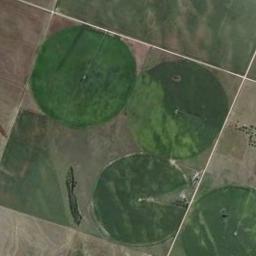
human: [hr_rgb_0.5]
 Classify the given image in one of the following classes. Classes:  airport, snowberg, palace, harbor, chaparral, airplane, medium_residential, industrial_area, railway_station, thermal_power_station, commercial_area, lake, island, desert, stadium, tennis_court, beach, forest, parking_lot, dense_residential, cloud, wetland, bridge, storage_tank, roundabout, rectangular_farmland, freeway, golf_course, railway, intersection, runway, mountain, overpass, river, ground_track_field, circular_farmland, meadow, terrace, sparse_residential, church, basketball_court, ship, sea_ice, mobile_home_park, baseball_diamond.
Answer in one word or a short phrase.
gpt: circular_farmland